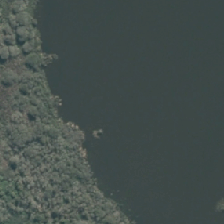
Land cover: lake_pond